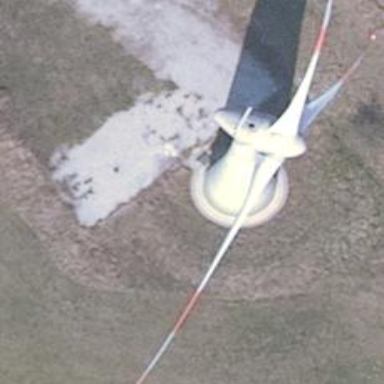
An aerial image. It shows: Wind generator powered by horizontal axis wind turbine.